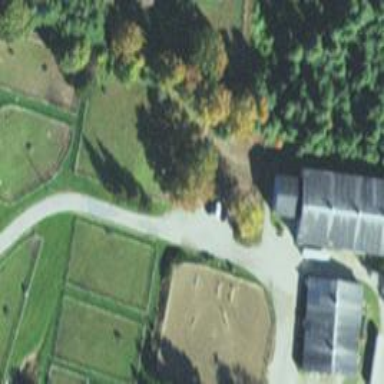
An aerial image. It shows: Area designated for horse riding.